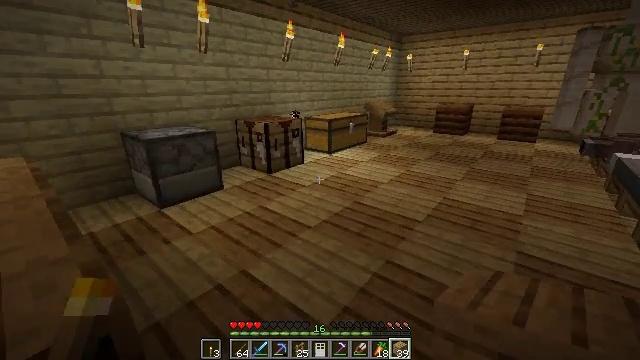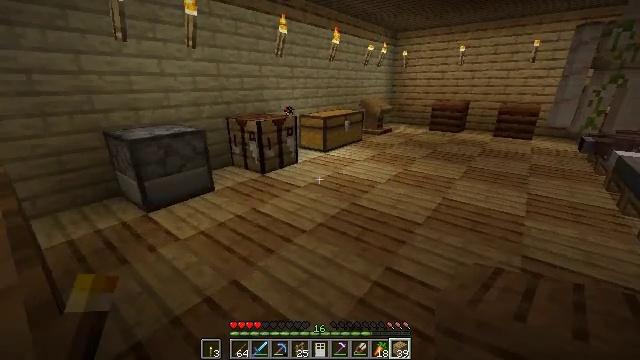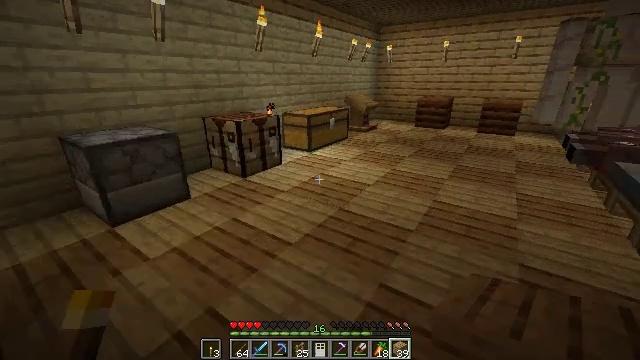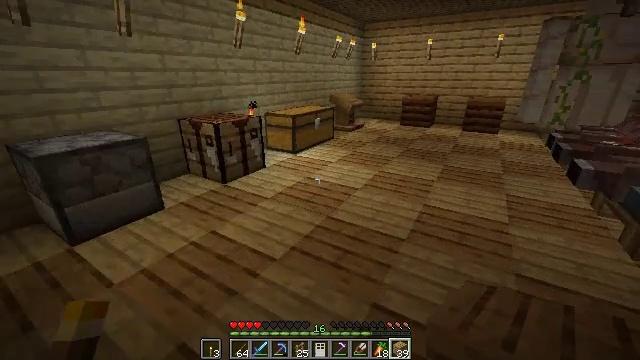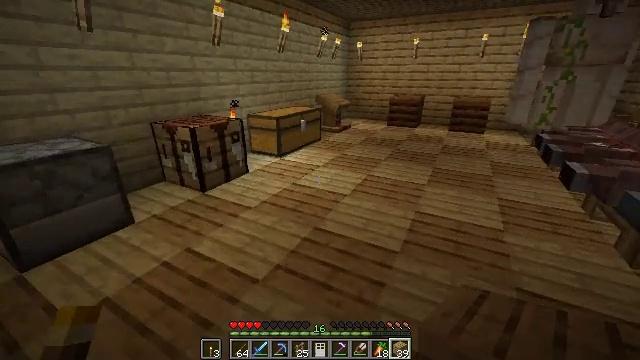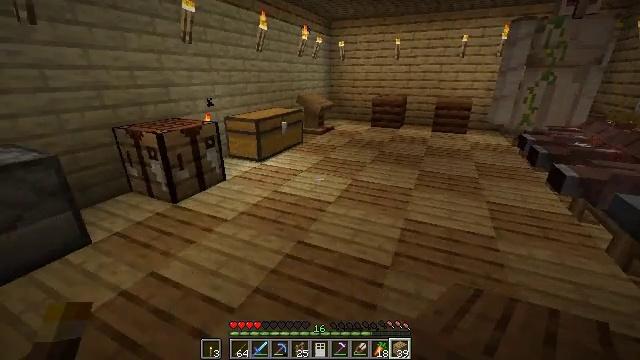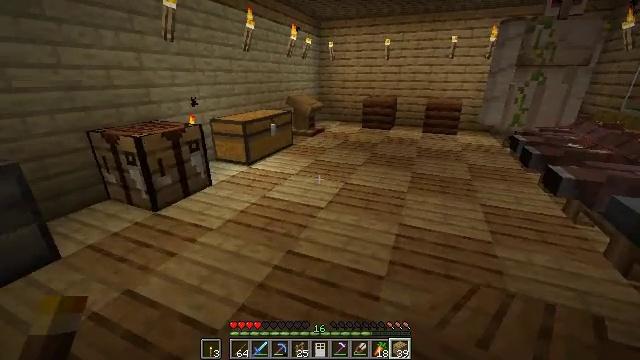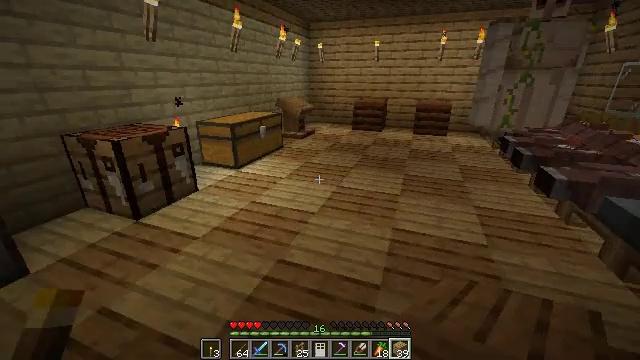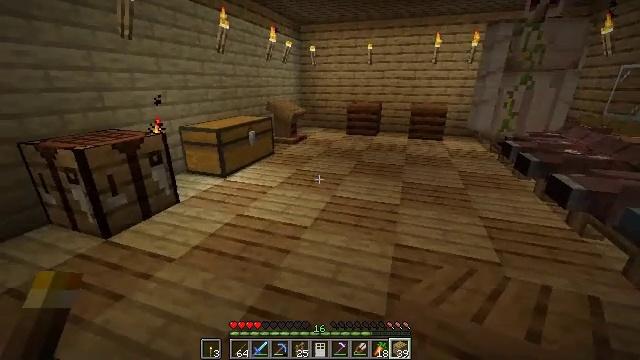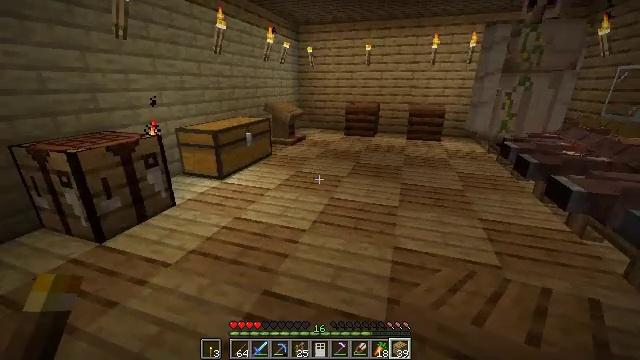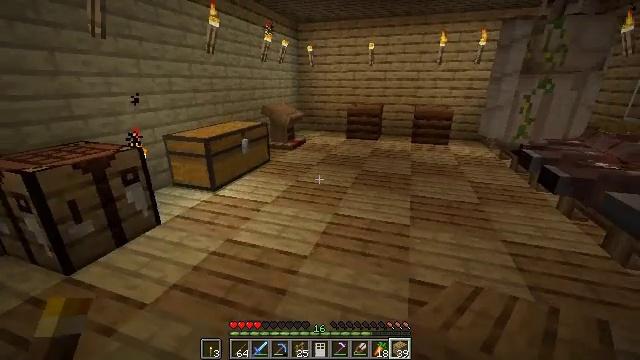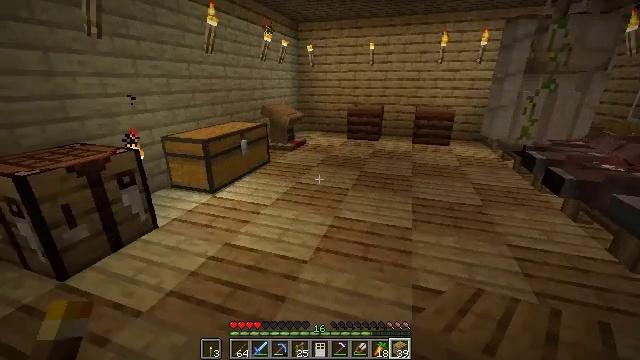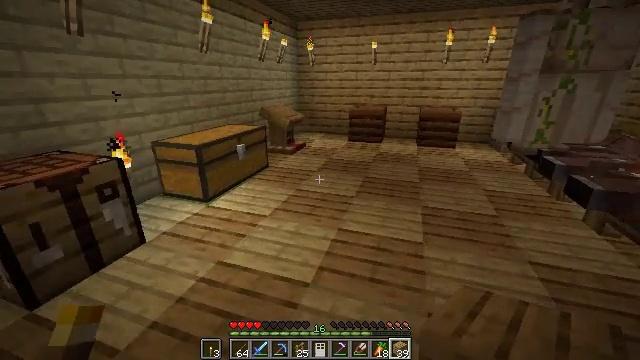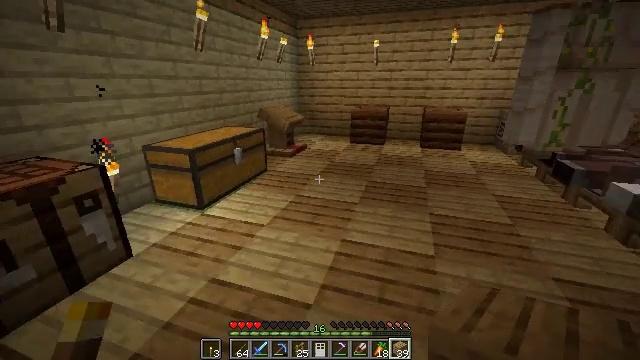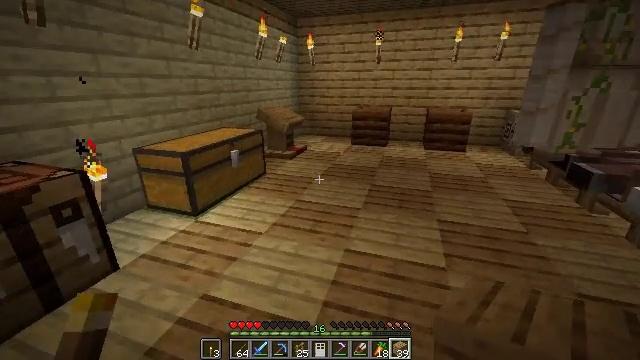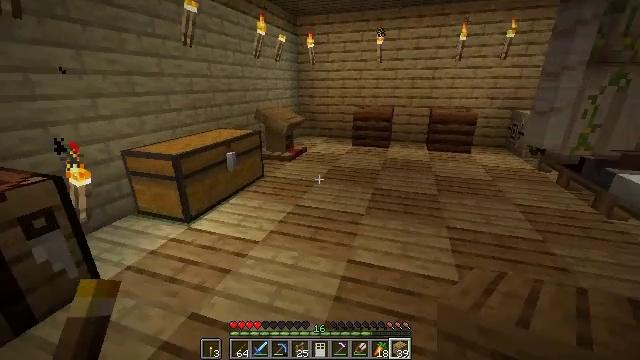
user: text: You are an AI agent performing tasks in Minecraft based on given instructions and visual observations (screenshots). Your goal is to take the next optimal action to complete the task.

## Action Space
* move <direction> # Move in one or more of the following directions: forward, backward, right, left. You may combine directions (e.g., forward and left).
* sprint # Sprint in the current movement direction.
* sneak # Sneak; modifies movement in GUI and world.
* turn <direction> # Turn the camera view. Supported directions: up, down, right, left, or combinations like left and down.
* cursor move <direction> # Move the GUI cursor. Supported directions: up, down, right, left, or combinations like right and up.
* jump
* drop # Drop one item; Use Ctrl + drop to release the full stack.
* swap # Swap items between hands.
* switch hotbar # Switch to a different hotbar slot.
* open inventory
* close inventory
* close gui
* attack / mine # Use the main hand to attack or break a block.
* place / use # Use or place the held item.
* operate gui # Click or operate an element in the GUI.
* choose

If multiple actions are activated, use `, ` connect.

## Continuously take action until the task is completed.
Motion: motion action
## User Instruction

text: Create a gray bed by combining wool and planks.
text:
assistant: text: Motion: move forward, turn right
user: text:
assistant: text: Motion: move forward, turn right
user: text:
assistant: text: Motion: move forward, turn right
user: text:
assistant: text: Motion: move forward, turn right
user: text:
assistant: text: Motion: move forward, turn right
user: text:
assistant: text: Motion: move forward, turn right
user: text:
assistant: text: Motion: move forward, turn right
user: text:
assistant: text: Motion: move forward, turn right
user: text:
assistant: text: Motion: move forward
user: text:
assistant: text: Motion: move forward
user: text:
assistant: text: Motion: move forward
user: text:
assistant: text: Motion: move forward
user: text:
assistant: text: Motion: move forward
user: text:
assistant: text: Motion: move forward
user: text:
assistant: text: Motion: move forward
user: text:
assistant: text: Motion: move forward
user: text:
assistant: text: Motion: move forward
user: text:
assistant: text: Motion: move forward
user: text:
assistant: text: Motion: move forward
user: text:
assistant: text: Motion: no_op
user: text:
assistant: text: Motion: no_op
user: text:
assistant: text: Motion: no_op
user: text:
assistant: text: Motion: no_op
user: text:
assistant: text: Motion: no_op
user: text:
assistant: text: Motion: no_op
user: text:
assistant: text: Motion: no_op
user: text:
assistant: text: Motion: no_op
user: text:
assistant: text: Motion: no_op
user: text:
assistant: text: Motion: no_op
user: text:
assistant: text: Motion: no_op